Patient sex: M
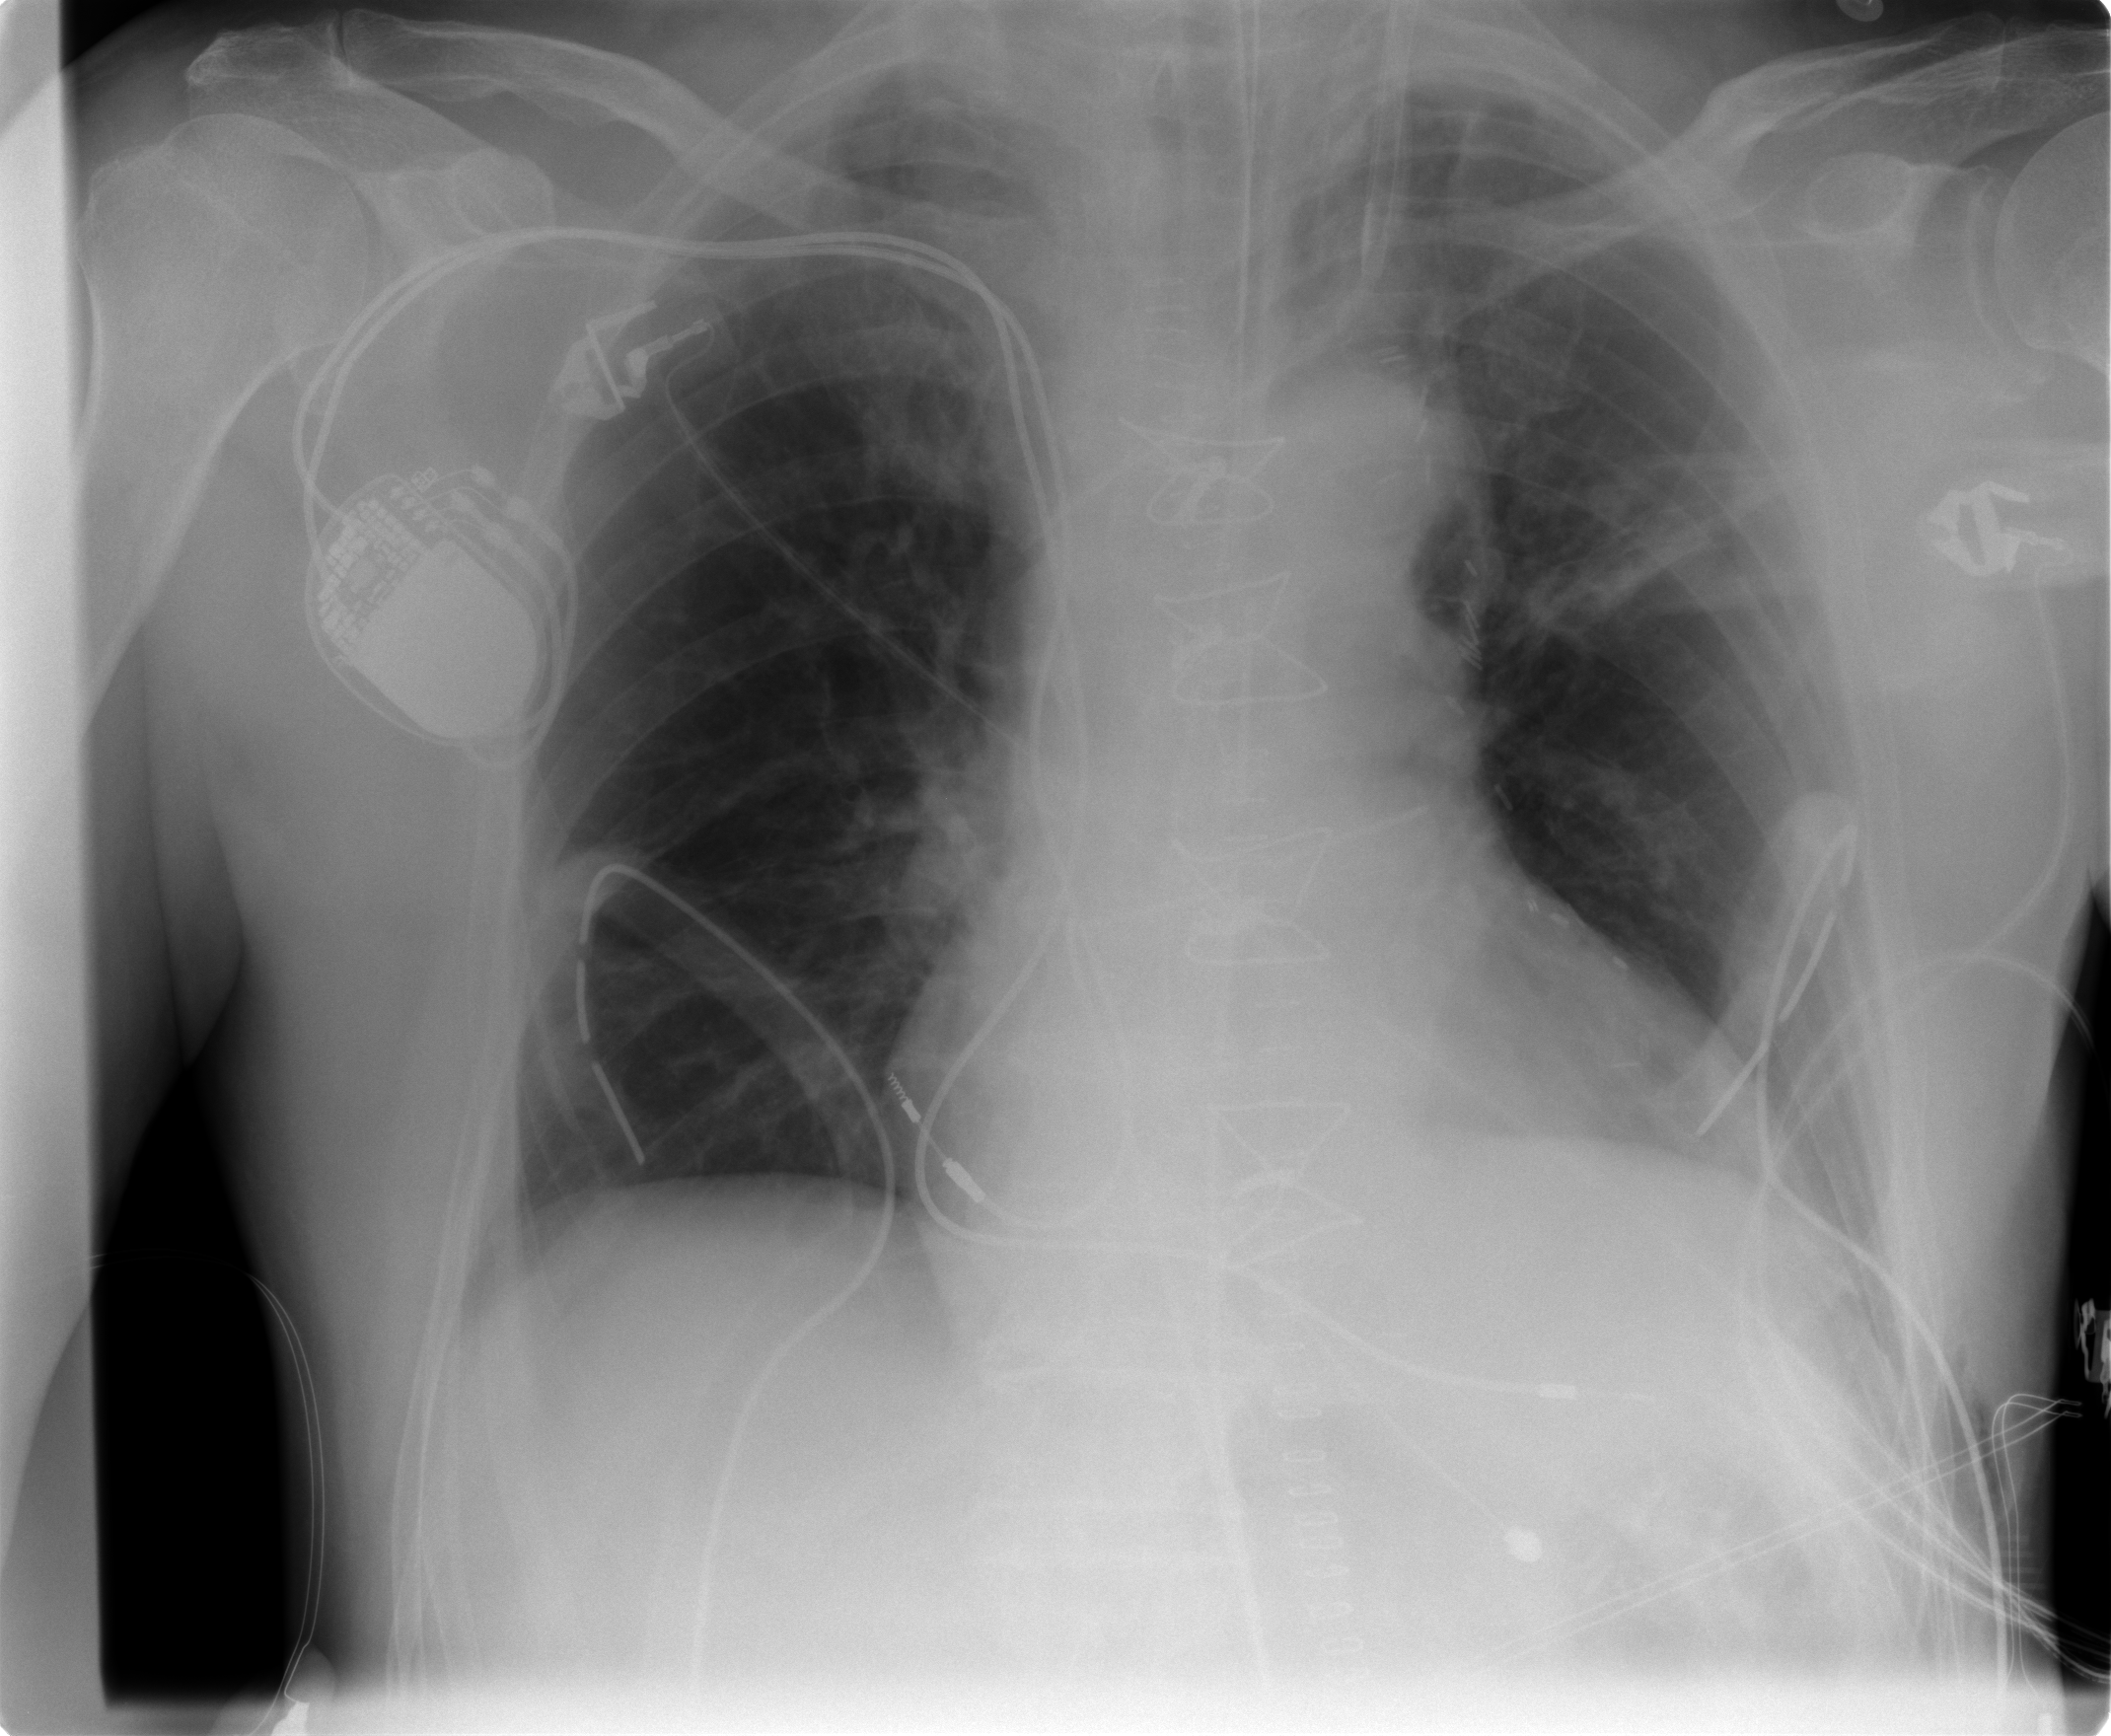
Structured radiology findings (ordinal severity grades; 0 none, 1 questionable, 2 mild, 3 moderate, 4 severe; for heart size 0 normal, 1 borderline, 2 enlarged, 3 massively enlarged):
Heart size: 2
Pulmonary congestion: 2
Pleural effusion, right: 0
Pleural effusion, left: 0
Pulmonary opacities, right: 0
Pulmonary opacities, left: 0
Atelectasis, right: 2
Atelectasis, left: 2